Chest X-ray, PA view. Patient: 69 years old, sex F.
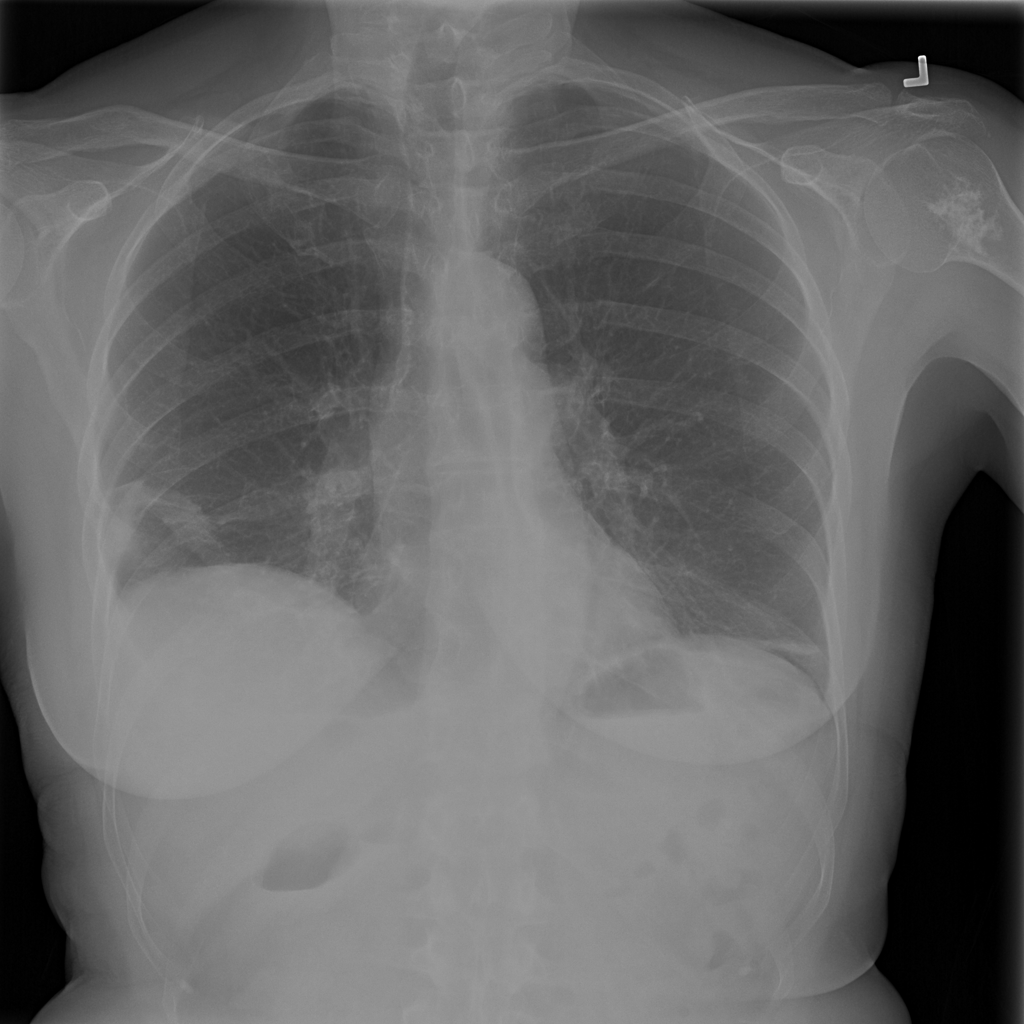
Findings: Atelectasis